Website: walmart
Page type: account-selection
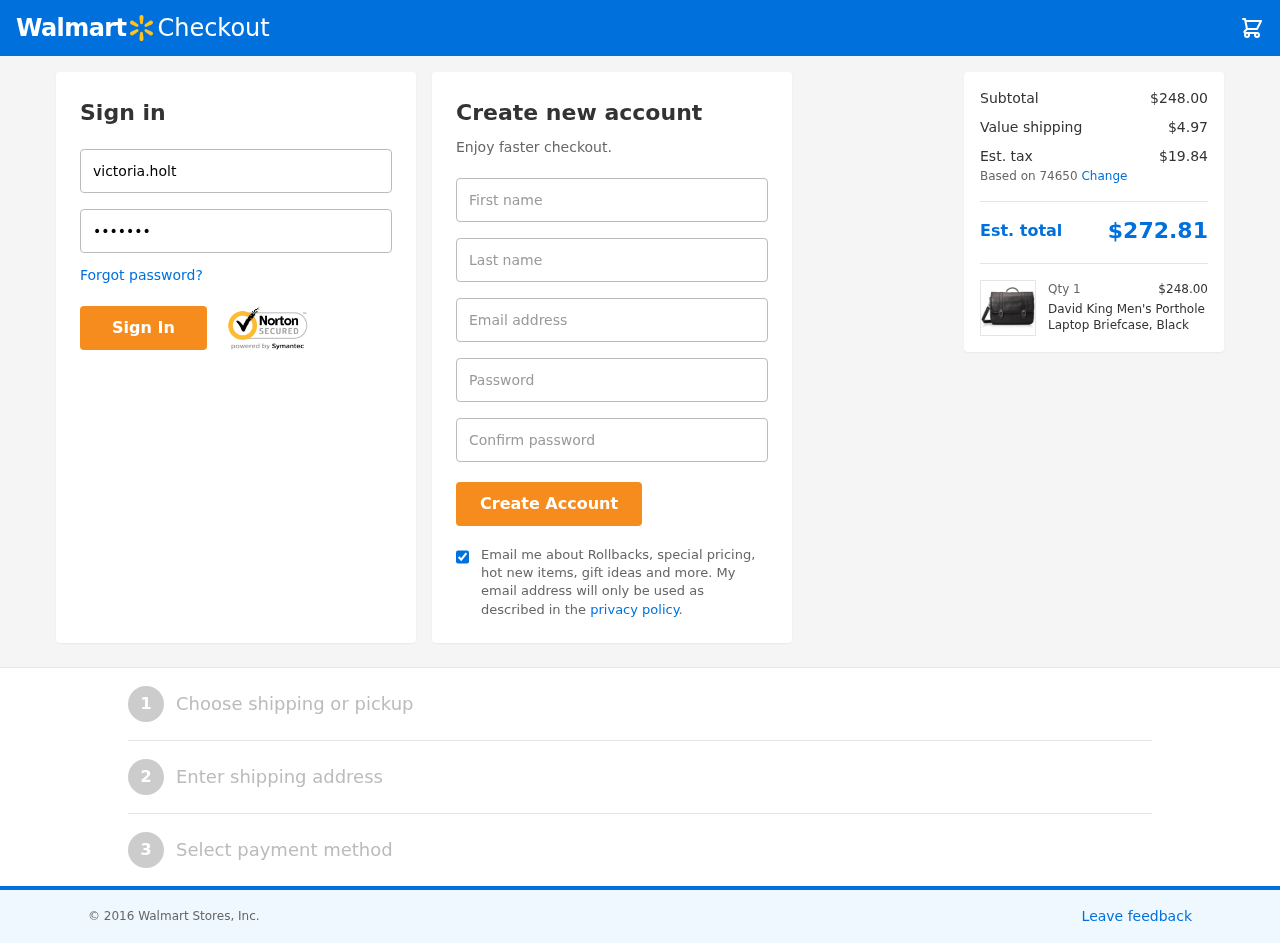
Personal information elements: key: PII_EMAIL
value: victoriaholt@yahoo.com
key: PII_FIRSTNAME
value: Victoria
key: PII_LASTNAME
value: Holt
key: PII_LOGIN_USERNAME
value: victoria.holt
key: PII_POSTCODE
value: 74650
Product elements: key: PRODUCT1_NAME
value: David King Men's Porthole Laptop Briefcase, Black
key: PRODUCT1_PRICE
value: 248
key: PRODUCT1_QUANTITY
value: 1
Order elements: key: ORDER_SUBTOTAL
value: $248.00
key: ORDER_SHIPPING_COST
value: $4.97
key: ORDER_TAX
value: $19.84
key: ORDER_TOTAL
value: $272.81